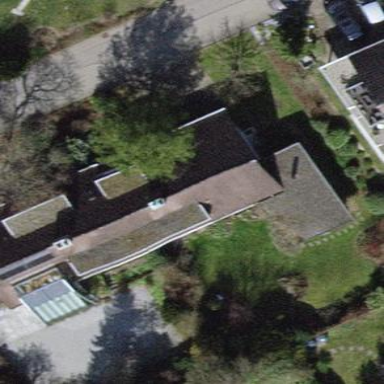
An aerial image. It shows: Semi-detached house with gabled roof.